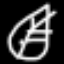
Label: leaf